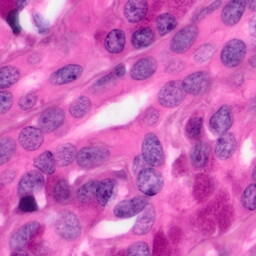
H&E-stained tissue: Pancreatic